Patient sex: F
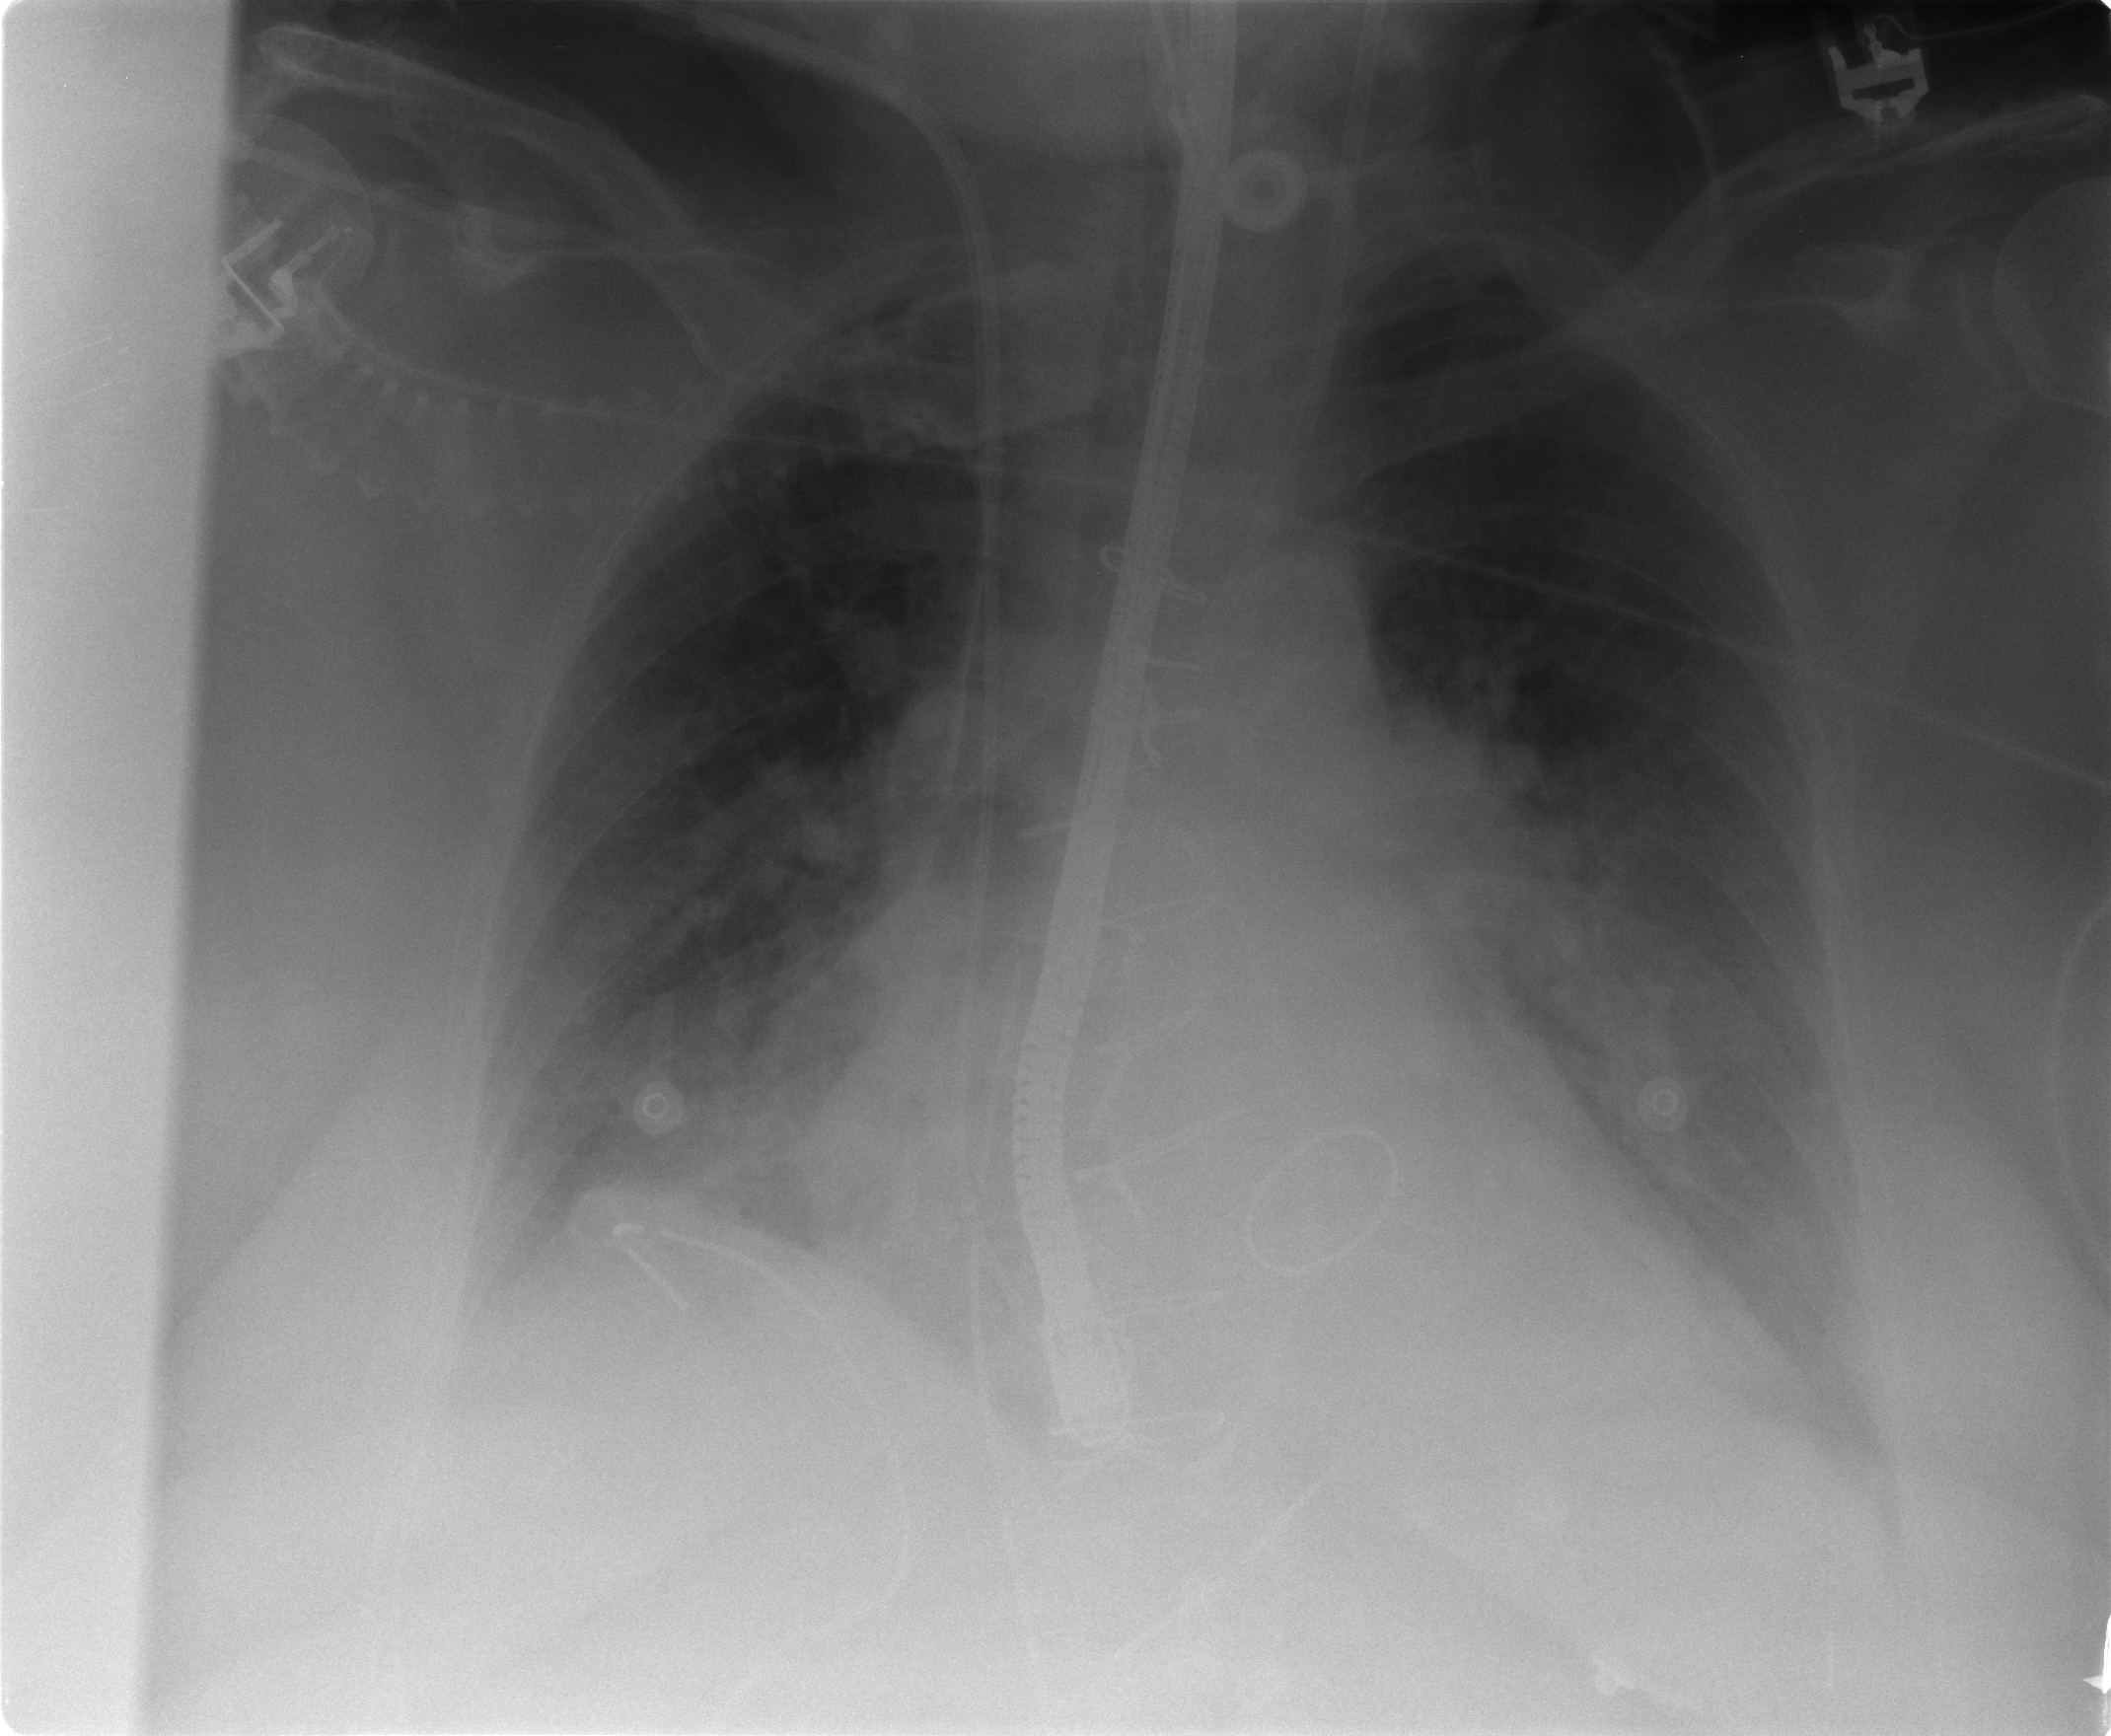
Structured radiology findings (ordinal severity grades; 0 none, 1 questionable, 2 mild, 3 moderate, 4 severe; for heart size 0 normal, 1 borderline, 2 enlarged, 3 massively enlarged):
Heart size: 2
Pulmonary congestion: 2
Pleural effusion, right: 2
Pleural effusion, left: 1
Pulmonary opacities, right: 0
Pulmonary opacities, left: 0
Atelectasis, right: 2
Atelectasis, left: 2